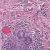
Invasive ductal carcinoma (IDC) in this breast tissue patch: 1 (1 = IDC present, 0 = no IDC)